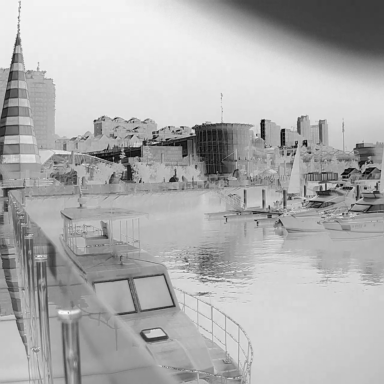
There are three canoes in the infrared image.